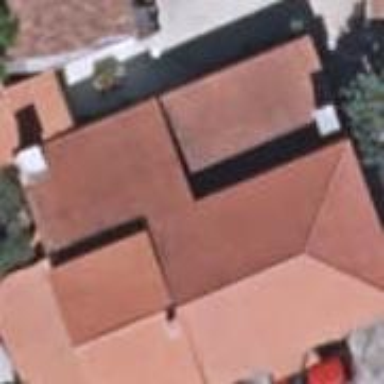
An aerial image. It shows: Simple house.